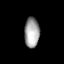
Tissue: lung
Cell type: Fibroblasts
Senescence score: 0.6294
Nuclear area (px): 441
Mean DAPI intensity: 161.676